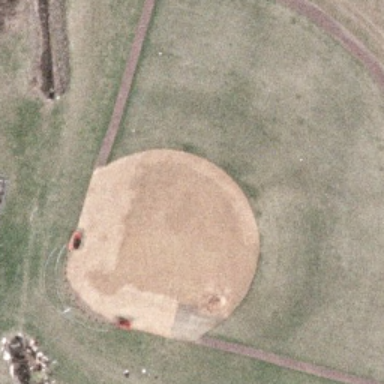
This is an old baseball diamond .